Question: I'm trying to set the background of the right arrow, that when I press it, only the background around the arrow will shown(till the separator).
I tried to do it with Image Button but when I do it like this, the list item can't be clickable.
this is my XML item list layout:
'''
xmlns:android="http://schemas.android.com/apk/res/android"
android:layout_width="fill_parent"
android:layout_height="wrap_content"
android:paddingBottom="5dip"
android:paddingLeft="2dip"
android:paddingRight="2dip"
android:paddingTop="5dip" >
<ImageView
android:id="@+id/itemlist_checkedd"
android:layout_width="wrap_content"
android:layout_height="fill_parent"
android:layout_alignParentLeft="true"
android:layout_centerVertical="true"
android:adjustViewBounds="true"
android:src="@drawable/ic_checkitem" />
<ImageView
android:id="@+id/skinpreview"
android:layout_width="wrap_content"
android:layout_height="wrap_content"
android:layout_centerVertical="true"
android:layout_toRightOf="@id/itemlist_checkedd"
android:scaleType="fitXY" />
<ImageButton
android:id="@+id/skinEdit"
android:layout_width="wrap_content"
android:layout_height="wrap_content"
android:layout_alignParentRight="true"
android:layout_centerVertical="true"
android:adjustViewBounds="true"
android:paddingLeft="10dip"
android:background="@null"
android:src="@drawable/ic_go_edit" />
<ImageView
android:id="@+id/separator"
android:layout_width="wrap_content"
android:layout_height="wrap_content"
android:layout_centerVertical="true"
android:layout_toLeftOf="@id/skinEdit"
android:layout_marginRight="5dip"
android:src="@drawable/separator"/>
<TextView
android:id="@+id/title"
android:layout_width="wrap_content"
android:layout_height="wrap_content"
android:layout_alignParentTop="true"
android:layout_marginLeft="2dip"
android:layout_marginRight="15dip"
android:layout_toRightOf="@id/skinpreview"
android:layout_toLeftOf="@id/separator"
android:textAppearance="?android:attr/textAppearanceLarge" />
'''
This is how it looks:

Any suggestions???
Thanks.
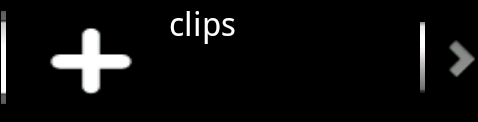
Answer: Create selector xml file in res/drawable
'''
<?xml version="1.0" encoding="utf-8"?>
<selector xmlns:android="http://schemas.android.com/apk/res/android">
<item
android:state_pressed="true"
android:drawable="@drawable/arrow_pressed" />
<item
android:state_pressed="false"
android:drawable="@drawable/arrow" />
</selector>
'''
You will need to create another picture of the arrow with the highlighted background you need.
of course then assign your ImageView src to the xml file (arrow_selector.xml) for example